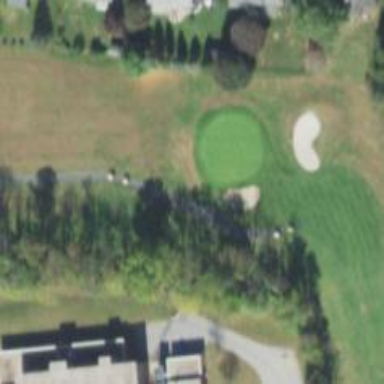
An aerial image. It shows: Golf hole.